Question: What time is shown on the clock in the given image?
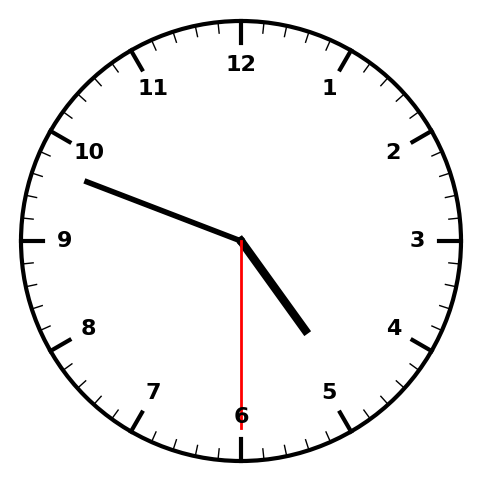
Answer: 04:48:30